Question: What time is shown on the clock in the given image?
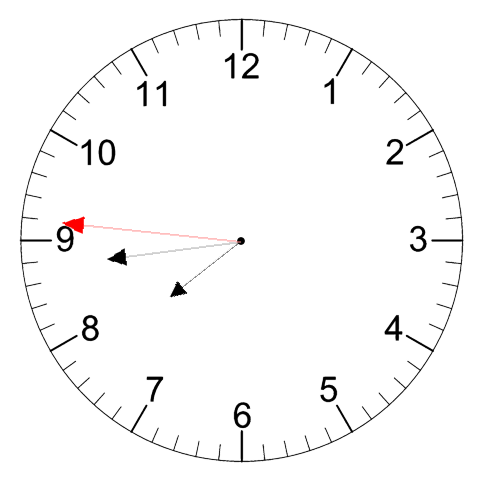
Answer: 07:43:46